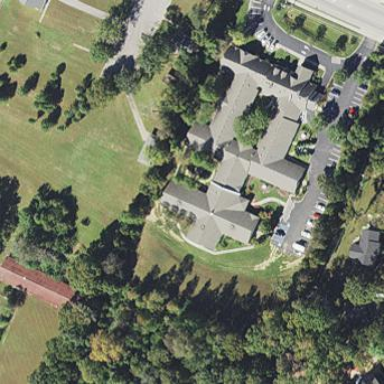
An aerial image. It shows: Nursing home building.